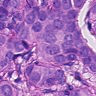
Metastatic tissue present: yes